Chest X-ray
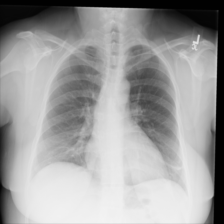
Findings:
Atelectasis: positive
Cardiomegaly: positive
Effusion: negative
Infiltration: negative
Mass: negative
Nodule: negative
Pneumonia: negative
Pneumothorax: negative
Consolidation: negative
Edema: negative
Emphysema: negative
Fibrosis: negative
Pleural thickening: negative
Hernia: negative